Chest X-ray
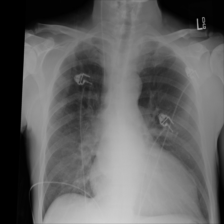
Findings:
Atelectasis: negative
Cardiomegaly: negative
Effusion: negative
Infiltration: negative
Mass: negative
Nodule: negative
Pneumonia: negative
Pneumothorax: negative
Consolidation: negative
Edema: negative
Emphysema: negative
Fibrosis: negative
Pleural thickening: negative
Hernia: negative